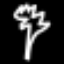
Label: palm tree